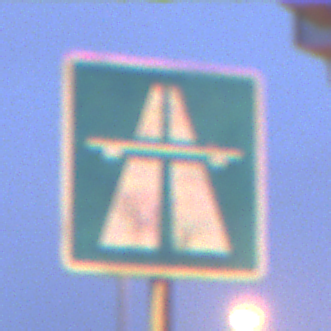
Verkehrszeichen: Autobahn
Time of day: Night
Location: Outdoor (Urban)
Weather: PartlyCloudy
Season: NotSpecified
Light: Artificial